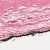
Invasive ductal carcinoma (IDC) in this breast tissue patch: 0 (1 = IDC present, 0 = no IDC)